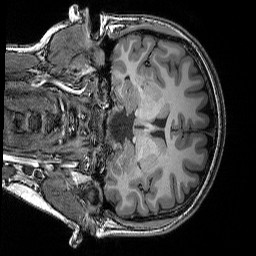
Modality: T1w
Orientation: coronal
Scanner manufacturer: siemens
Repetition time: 2.25 s
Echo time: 0.00418 s